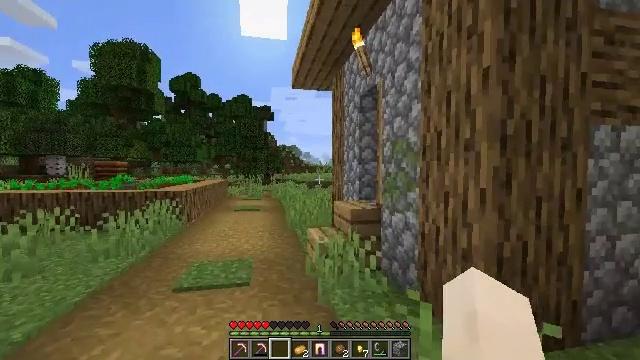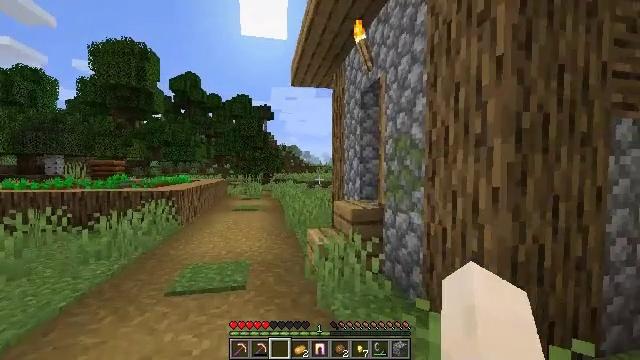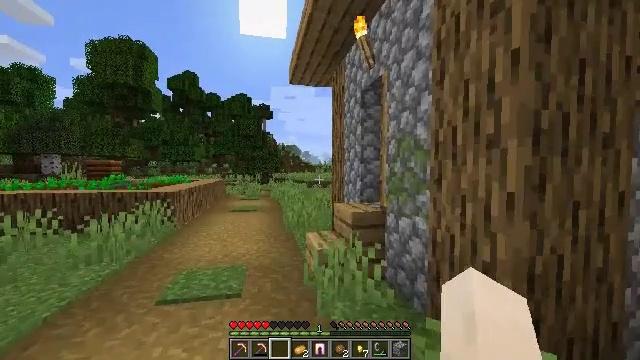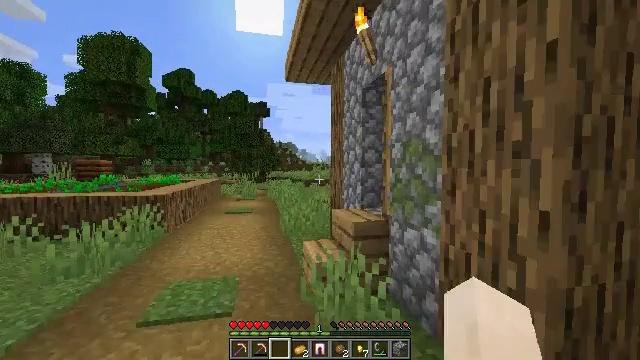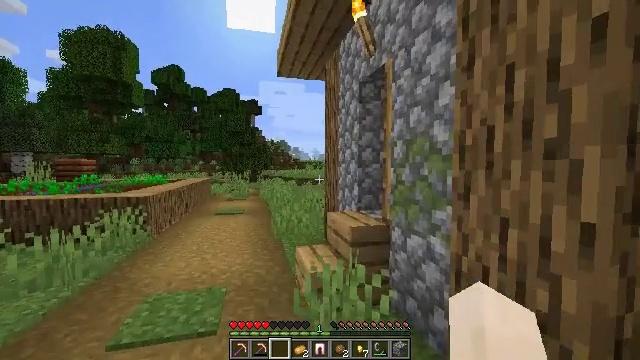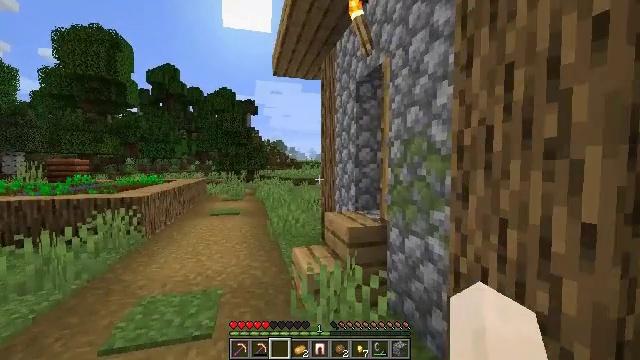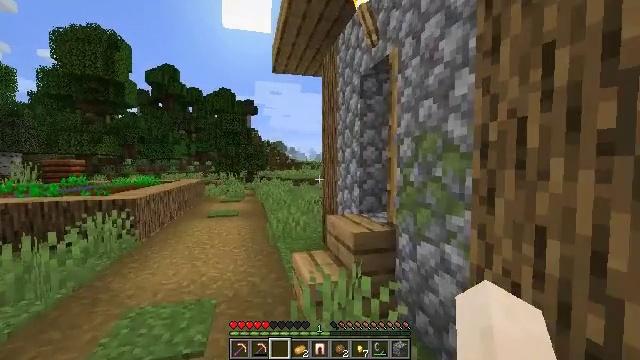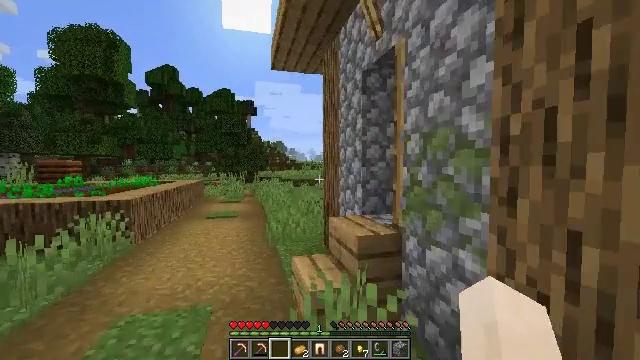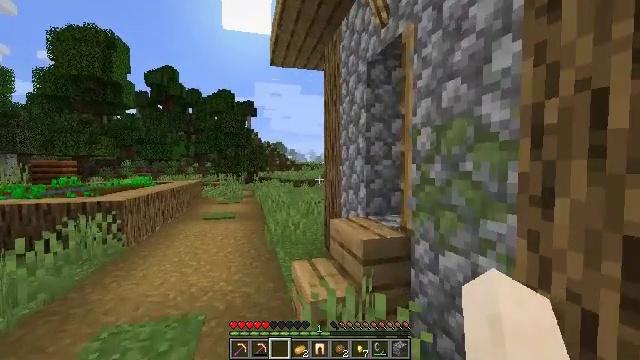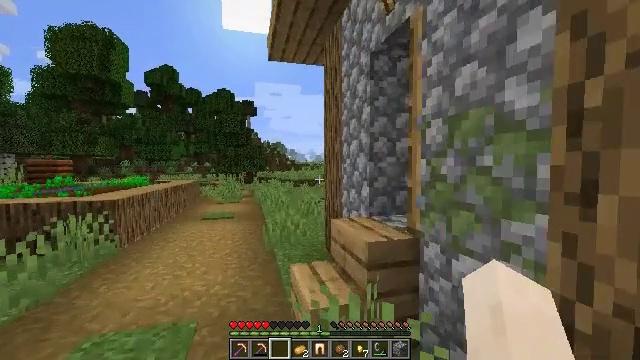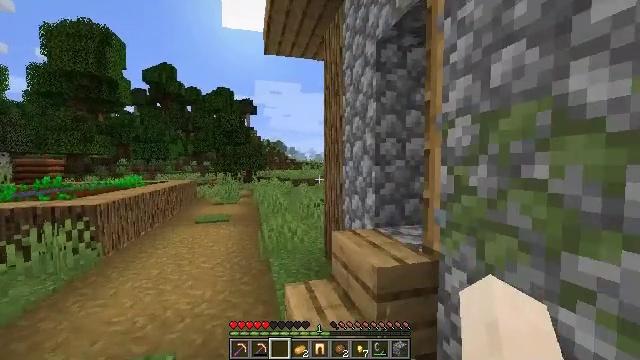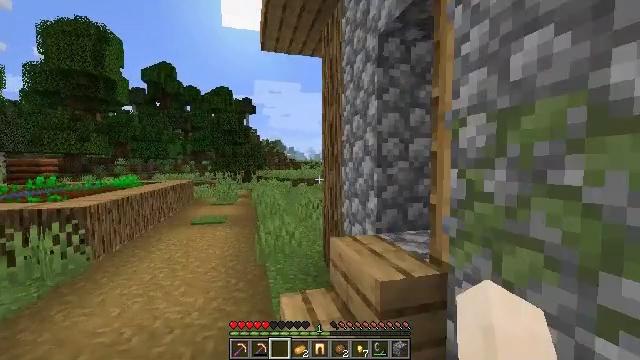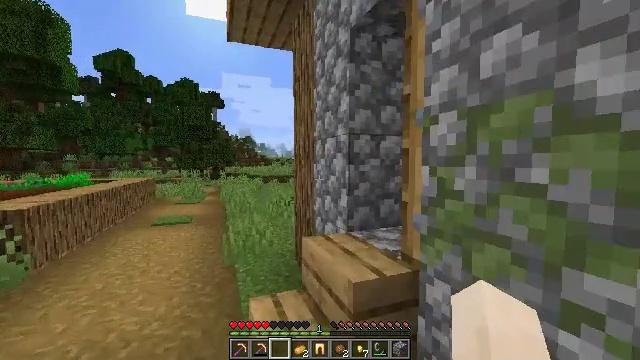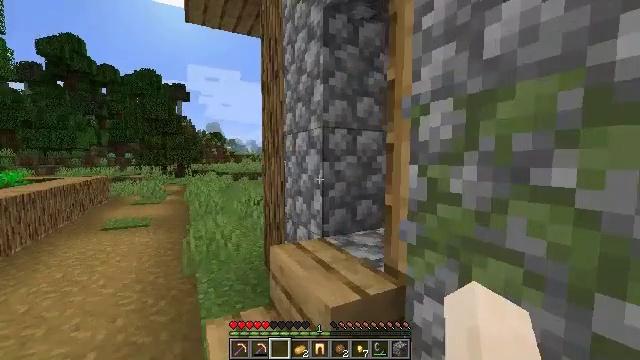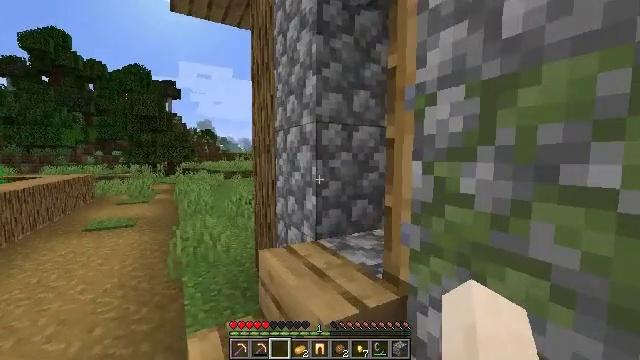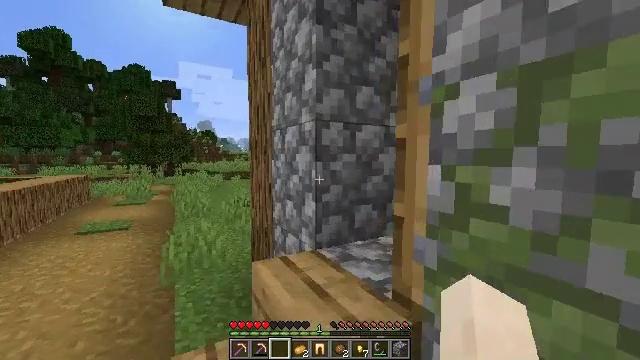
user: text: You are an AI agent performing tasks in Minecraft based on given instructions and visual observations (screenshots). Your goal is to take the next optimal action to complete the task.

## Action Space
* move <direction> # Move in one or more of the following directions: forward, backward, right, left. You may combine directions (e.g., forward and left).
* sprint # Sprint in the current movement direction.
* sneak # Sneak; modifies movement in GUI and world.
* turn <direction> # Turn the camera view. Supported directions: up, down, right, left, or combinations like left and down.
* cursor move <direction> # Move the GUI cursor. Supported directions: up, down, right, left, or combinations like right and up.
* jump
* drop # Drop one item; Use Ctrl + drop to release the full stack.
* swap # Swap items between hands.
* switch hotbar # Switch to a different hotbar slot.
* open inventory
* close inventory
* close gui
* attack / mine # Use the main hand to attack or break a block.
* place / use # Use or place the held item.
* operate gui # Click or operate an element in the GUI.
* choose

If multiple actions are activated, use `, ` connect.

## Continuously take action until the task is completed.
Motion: motion action
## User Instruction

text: Break the tree to get oak logs.
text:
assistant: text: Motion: move forward
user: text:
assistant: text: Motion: move forward
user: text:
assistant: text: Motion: move forward
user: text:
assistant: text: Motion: move forward, turn right
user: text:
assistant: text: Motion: move forward
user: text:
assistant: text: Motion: move forward
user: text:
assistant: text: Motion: move forward
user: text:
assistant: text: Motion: move forward
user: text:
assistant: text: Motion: move forward
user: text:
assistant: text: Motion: move forward
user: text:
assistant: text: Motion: move forward
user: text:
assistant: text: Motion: move forward, turn right
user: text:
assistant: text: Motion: move forward, turn right
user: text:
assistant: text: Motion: move forward, turn right
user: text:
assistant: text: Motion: move forward, jump
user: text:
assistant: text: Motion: move forward, jump
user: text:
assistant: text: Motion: move forward, turn right, jump
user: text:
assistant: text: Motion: move forward, turn right, jump
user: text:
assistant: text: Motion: move forward, turn right
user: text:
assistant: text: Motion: move forward, turn right
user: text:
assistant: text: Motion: move forward, turn right
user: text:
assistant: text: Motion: move forward, turn right
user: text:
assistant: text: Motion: move forward
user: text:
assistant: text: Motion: move forward, turn right
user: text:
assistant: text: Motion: move forward, turn right
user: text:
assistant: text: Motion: move forward, turn right
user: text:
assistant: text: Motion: move forward
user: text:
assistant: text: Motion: move forward, turn right and down
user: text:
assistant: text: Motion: move forward, turn right and down
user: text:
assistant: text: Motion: move forward, turn down